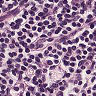
Metastatic tissue present: no